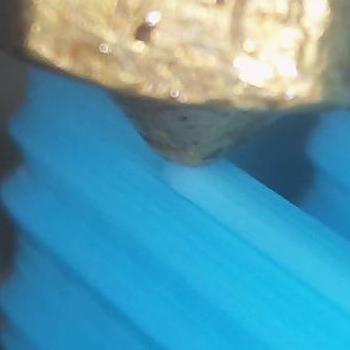
Flow rate: 188%